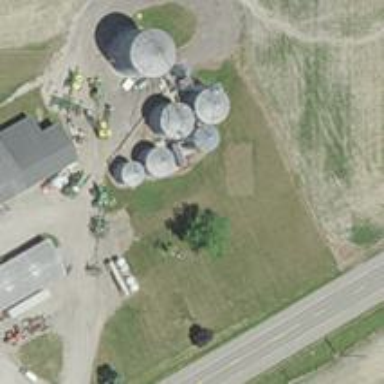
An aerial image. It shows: Silo.